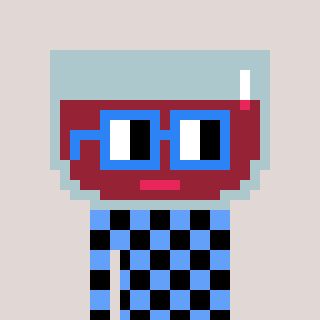
a pixel art character with square blue glasses, a wine-shaped head and a blue-colored body on a warm background